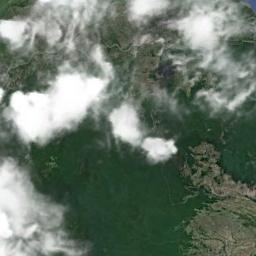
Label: cloud